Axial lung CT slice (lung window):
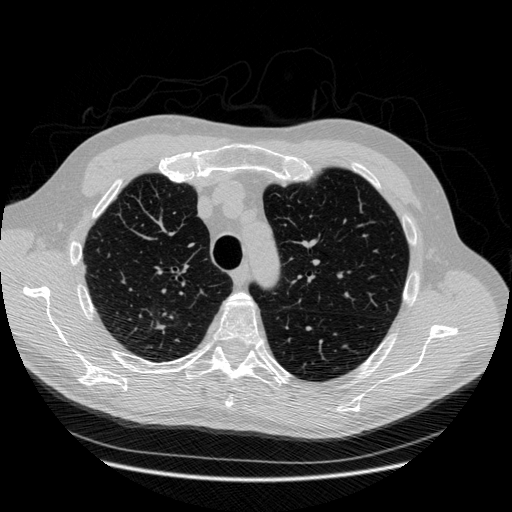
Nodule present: no